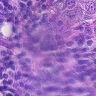
Metastatic tissue present: no